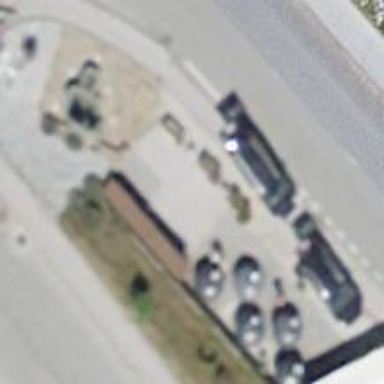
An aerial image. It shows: Recycling container for recycling.